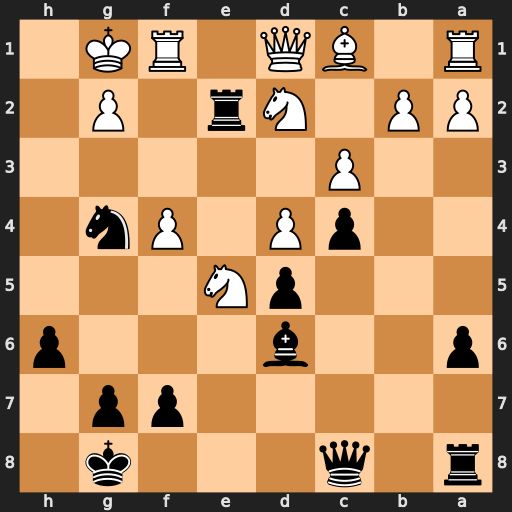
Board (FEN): r1q3k1/5pp1/p2b3p/3pN3/2pP1Pn1/2P5/PP1Nr1P1/R1BQ1RK1
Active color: b
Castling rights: -
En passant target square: -
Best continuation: Rxg2+ Kxg2 Ne3+ Kf2 Nxd1+